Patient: sex F, age 86
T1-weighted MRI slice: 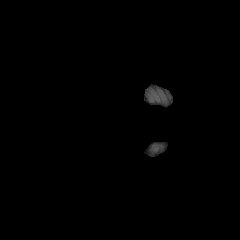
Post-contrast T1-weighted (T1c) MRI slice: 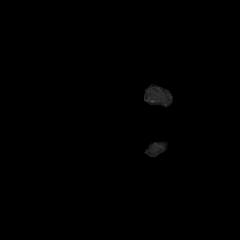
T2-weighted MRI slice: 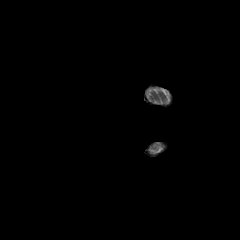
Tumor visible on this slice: no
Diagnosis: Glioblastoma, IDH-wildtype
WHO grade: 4